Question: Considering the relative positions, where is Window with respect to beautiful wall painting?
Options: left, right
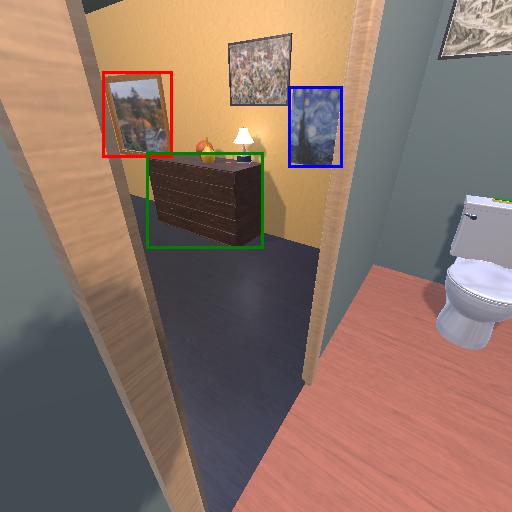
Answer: left